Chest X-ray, AP view. Patient: 51 years old, sex F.
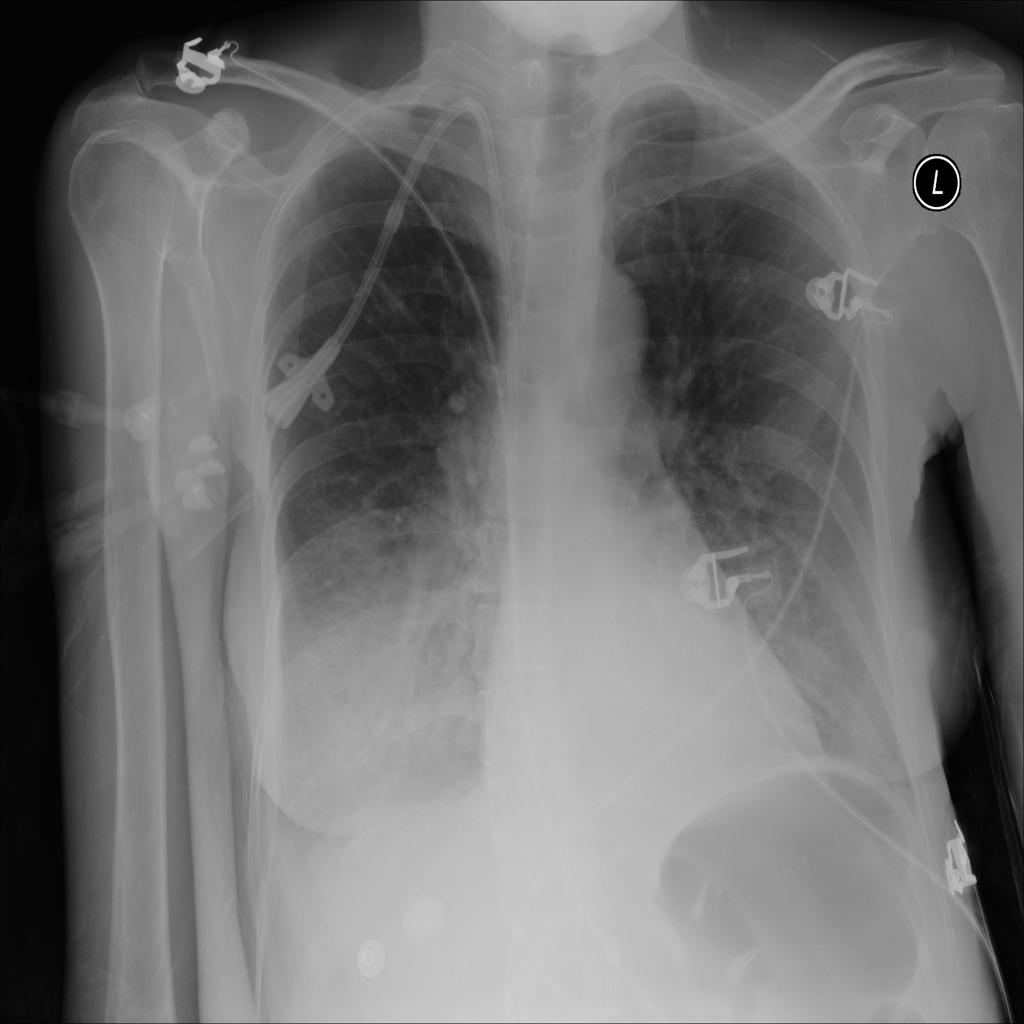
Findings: Edema, Effusion, Infiltration